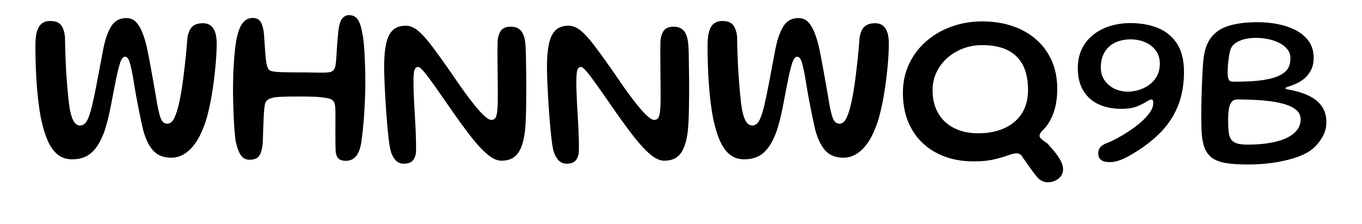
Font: Gluten_Regular